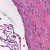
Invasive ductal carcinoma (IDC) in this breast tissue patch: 1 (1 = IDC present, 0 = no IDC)